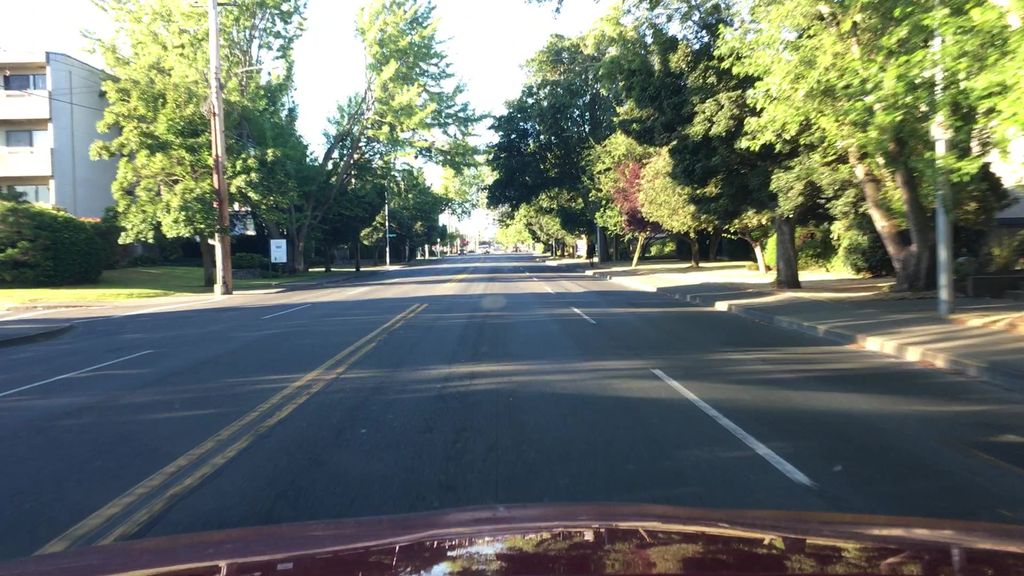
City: victoria